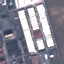
Land use / land cover class: Industrial